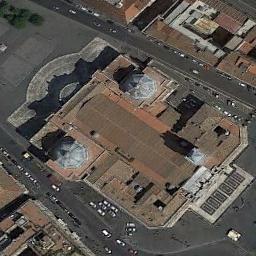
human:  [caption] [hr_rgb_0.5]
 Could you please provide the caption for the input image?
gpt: There is a church with two white circular roofs next to the road .

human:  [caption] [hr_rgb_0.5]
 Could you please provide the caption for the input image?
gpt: The church with two circular towers and a pointed tower and the rest of the church has some orange roofs .

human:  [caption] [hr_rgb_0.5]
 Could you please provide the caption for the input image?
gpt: This is a church with two spherical roofs .

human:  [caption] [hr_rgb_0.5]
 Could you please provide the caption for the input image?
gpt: A yellow-roofed church with two white towers on both sides of the church roof, Surrounded by buildings and roads driving .

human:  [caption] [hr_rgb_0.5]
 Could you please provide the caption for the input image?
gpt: There are many cars on the road near the church .